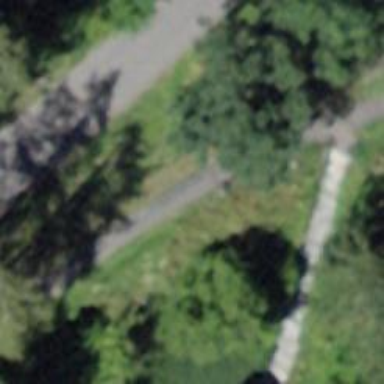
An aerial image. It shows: Path.